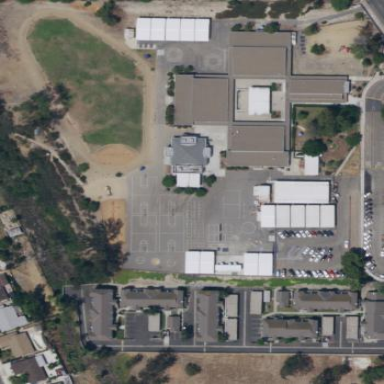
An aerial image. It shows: School.